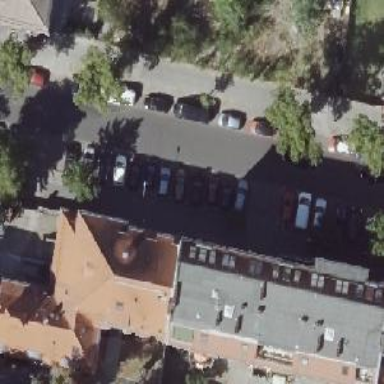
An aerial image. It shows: Parking available on the street side with parallel orientation.